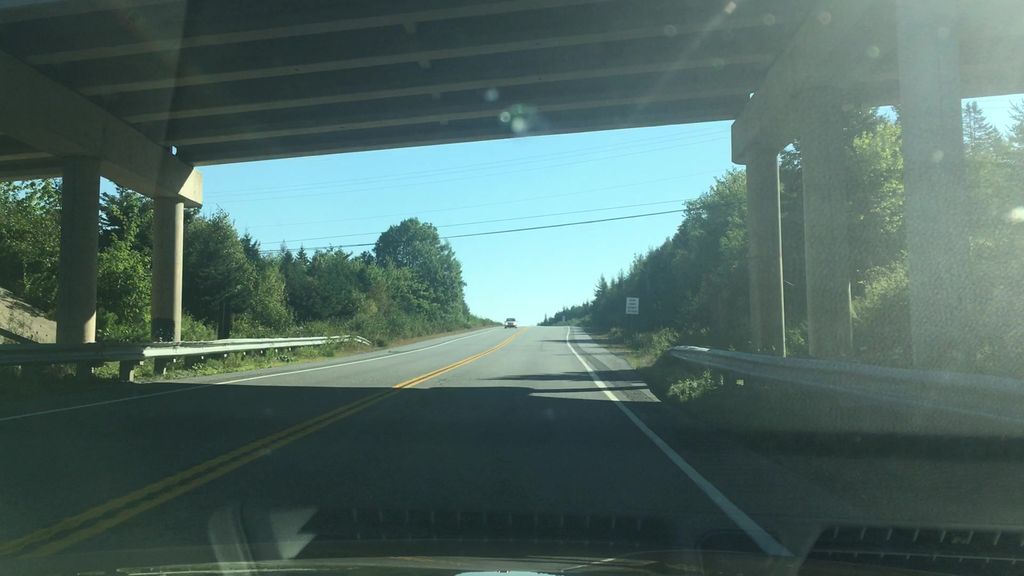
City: halifax